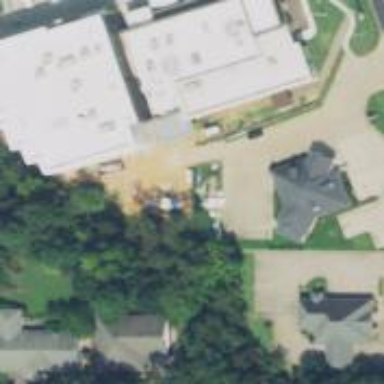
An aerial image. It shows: Clinic building providing healthcare services.